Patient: sex F, age 56
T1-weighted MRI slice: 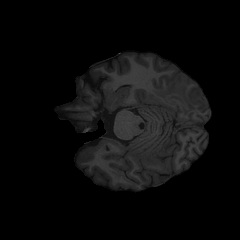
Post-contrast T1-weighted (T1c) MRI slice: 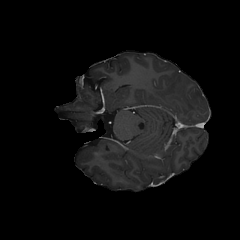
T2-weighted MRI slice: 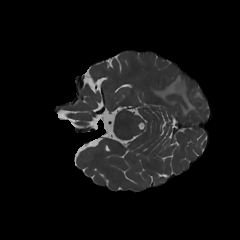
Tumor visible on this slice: yes
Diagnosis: Glioblastoma, IDH-wildtype
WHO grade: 4